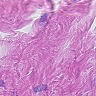
Metastatic tissue present: no